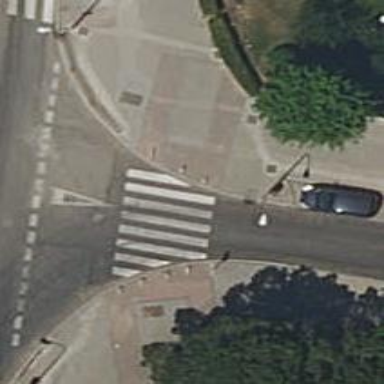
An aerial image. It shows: Bollard.